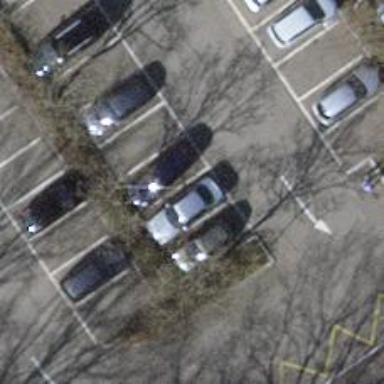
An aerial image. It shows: Bicycle parking area with stands available.